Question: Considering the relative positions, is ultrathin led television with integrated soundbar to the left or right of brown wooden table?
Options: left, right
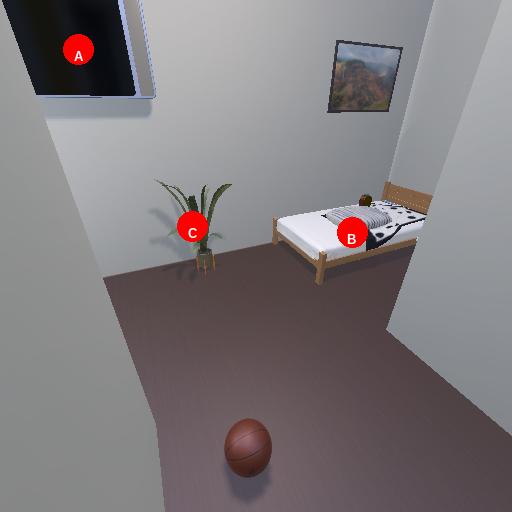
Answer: left